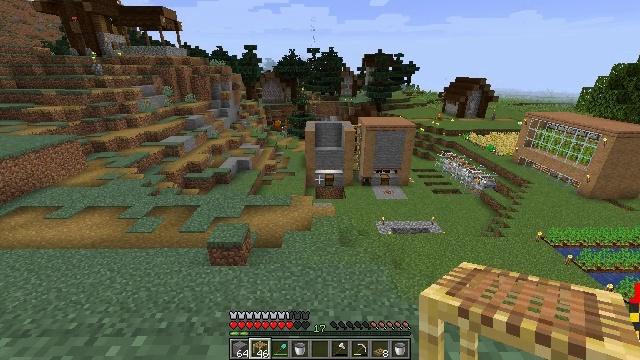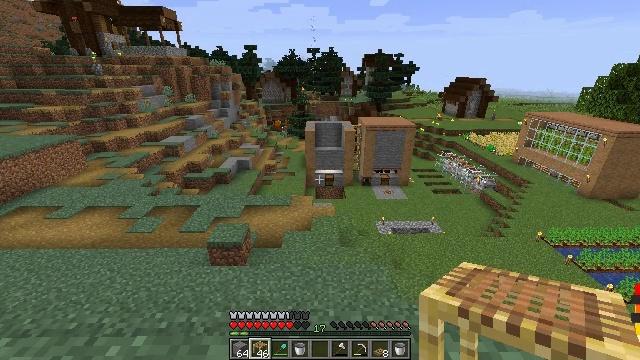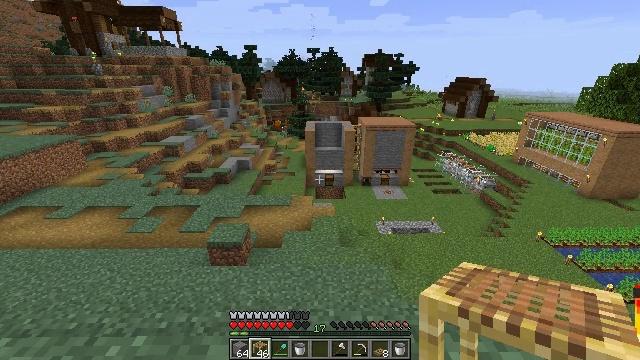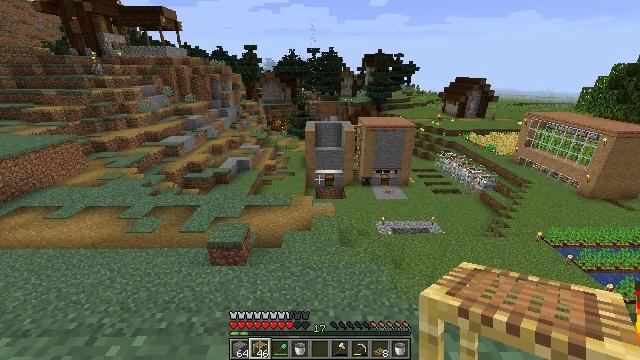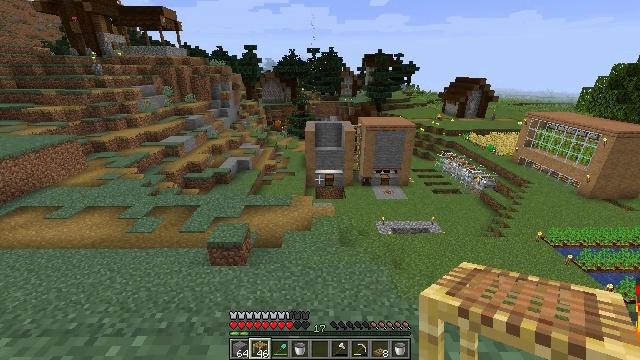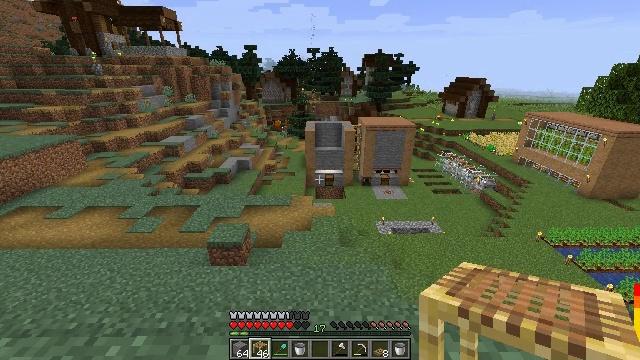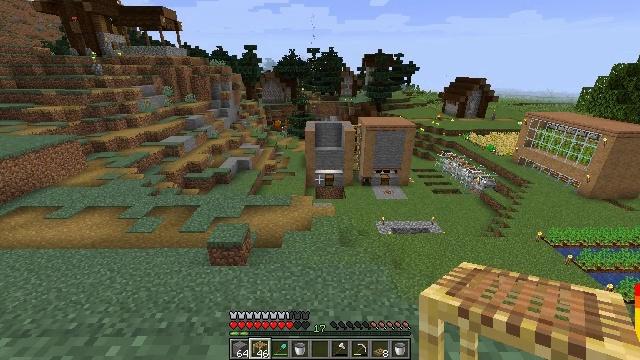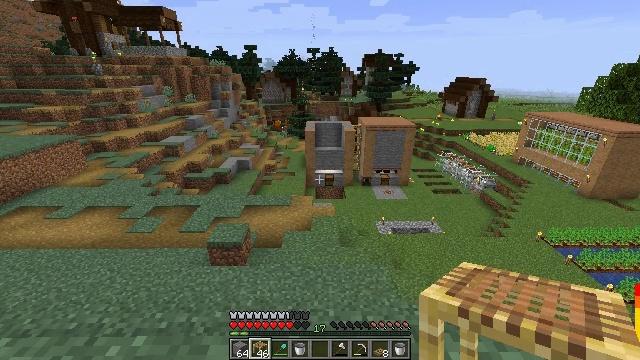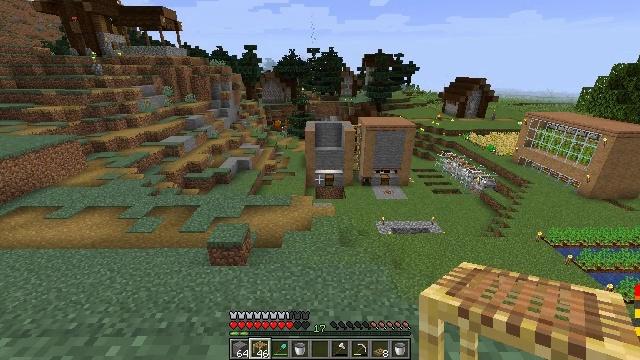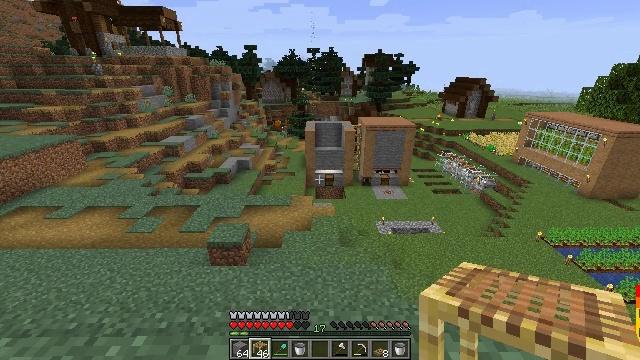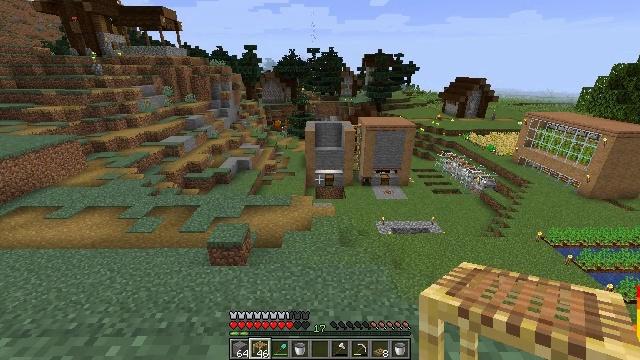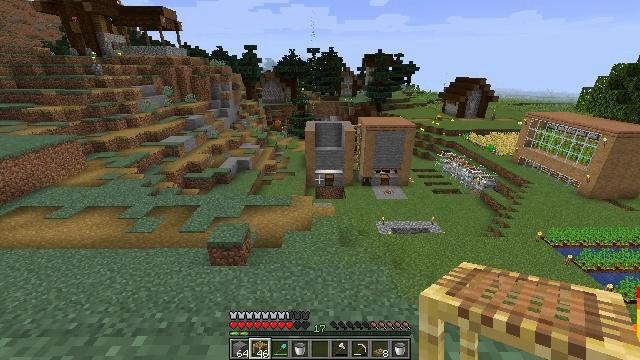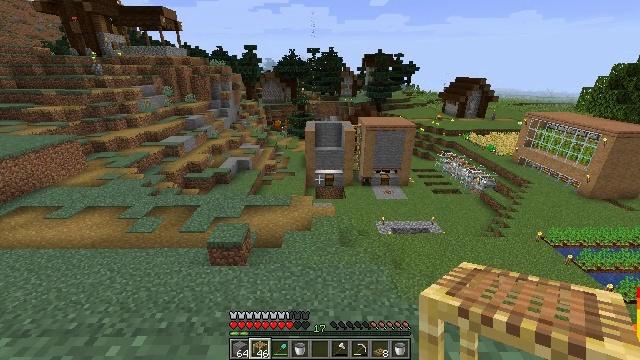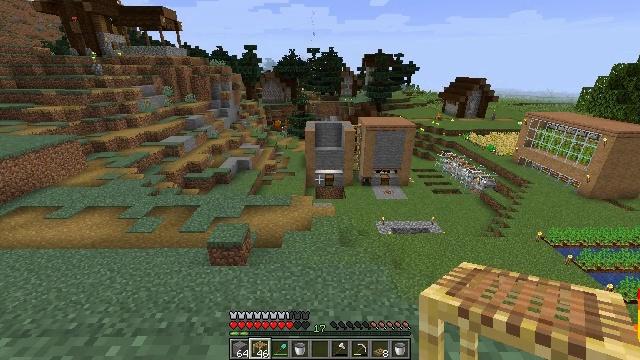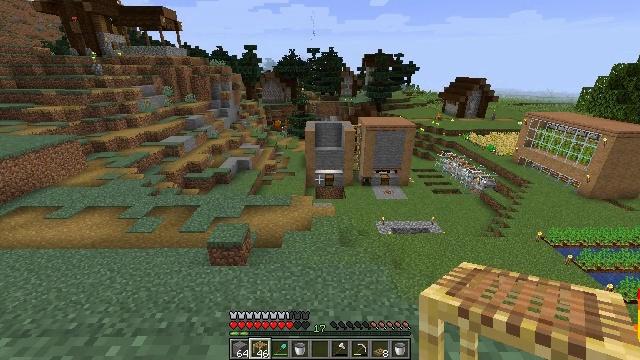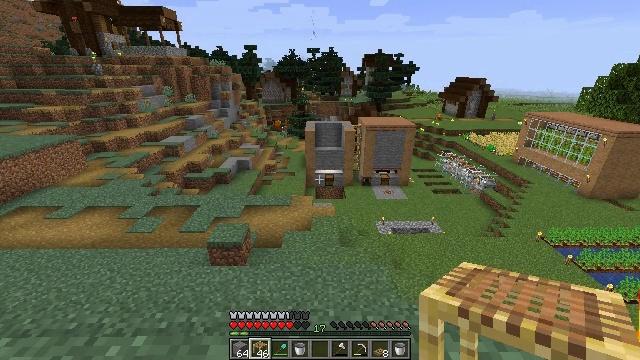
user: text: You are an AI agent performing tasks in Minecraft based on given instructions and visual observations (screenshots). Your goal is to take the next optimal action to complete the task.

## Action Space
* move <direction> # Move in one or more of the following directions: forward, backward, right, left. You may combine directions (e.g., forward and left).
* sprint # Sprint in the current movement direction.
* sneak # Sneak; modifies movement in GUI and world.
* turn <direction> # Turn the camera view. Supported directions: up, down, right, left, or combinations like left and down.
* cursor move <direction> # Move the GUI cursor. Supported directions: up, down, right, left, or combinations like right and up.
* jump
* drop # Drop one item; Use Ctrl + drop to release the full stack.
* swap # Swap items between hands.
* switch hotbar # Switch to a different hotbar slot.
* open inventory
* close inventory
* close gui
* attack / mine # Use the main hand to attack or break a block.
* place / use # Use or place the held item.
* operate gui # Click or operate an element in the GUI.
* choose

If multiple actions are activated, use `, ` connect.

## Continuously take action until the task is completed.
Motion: motion action
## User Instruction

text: Open the crafting table to make iron bars.
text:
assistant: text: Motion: no_op
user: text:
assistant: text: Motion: no_op
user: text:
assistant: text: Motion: no_op
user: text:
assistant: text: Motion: no_op
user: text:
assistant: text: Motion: no_op
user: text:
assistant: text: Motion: no_op
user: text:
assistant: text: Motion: no_op
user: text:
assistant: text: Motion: no_op
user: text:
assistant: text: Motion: no_op
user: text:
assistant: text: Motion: no_op
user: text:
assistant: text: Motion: no_op
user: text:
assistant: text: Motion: no_op
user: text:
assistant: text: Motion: no_op
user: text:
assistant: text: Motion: no_op
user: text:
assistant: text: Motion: no_op
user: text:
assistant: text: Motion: no_op
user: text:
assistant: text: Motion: no_op
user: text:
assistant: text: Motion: no_op
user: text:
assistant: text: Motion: no_op
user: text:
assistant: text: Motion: no_op
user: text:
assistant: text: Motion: no_op
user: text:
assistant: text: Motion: no_op
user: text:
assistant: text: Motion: no_op
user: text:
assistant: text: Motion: no_op
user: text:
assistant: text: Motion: no_op
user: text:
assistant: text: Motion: no_op
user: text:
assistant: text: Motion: no_op
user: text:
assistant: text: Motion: no_op
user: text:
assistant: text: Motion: no_op
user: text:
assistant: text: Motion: no_op